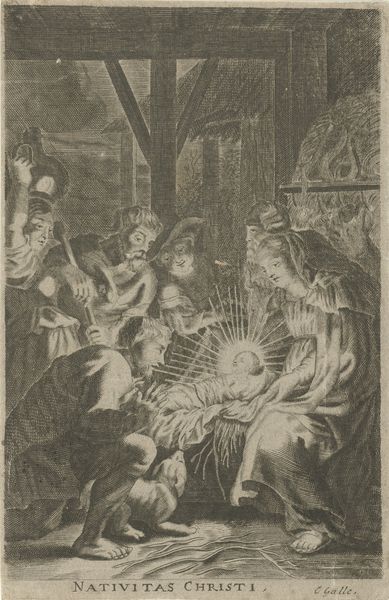
Titel: Aanbidding van de herders
Standort: Amsterdam
Institution: Rijksmuseum
Schlagwörter: gruppe, mann, menschen, frau, licht, männer, stroh, säule, hund, gesicht, familie, kind, esel, engel, kanne, vase, heu, graphik, balken, leuchten, barfuss, strahlen, druckgraphik, staunen, betrachten, schein, heiligenschein, christus, jesus, kniend, stall, könige, erleuchtung, maria, kupferstich, anbetung, jesu, ochse, hirten, josef, joseph, geburt, krippe, gebälk, weihnachten, jesuskind, christuskind, bethlehem, jseus